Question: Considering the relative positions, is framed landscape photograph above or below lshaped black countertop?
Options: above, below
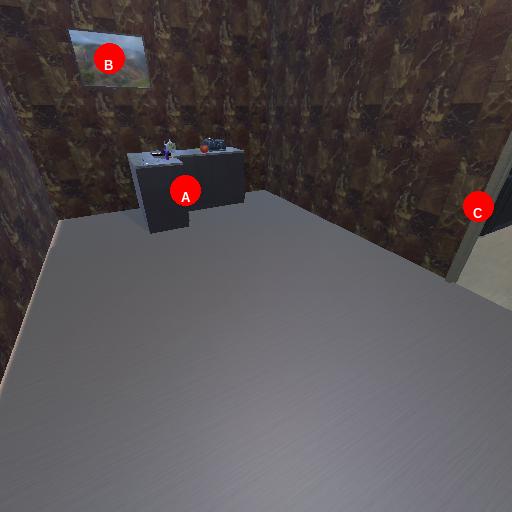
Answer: above